Field crop: maize
Growth stage: 1
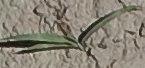
Species: sorghum